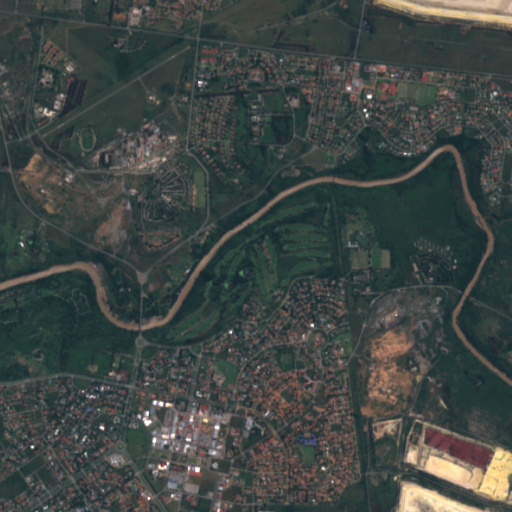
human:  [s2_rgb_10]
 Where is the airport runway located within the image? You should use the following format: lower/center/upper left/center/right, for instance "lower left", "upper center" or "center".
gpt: The airport runway is located in the upper left of the image.
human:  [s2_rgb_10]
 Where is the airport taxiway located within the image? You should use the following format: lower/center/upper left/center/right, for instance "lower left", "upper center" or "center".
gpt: The airport taxiway is located in the upper left of the image.
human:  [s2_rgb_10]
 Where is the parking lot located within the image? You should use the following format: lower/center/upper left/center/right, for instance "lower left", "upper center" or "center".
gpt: The parking lot is located in the lower left of the image.
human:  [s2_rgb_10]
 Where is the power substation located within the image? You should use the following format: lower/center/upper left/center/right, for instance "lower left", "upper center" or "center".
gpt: The power substation is located in the upper center of the image.
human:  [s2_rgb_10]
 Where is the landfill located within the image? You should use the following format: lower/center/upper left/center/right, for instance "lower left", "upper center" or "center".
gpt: There is no landfill in the image.